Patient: sex M, age 60
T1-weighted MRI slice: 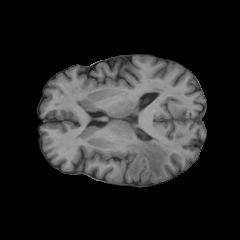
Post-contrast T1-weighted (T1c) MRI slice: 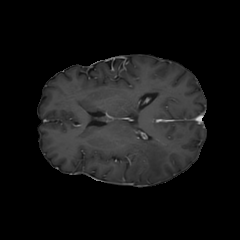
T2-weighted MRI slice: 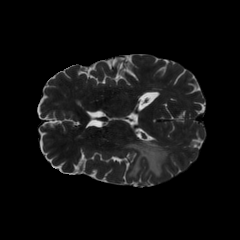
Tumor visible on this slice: yes
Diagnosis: Glioblastoma, IDH-wildtype
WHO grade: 4